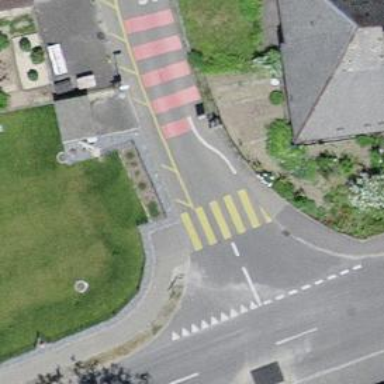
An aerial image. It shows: Marked crossing with zebra markings on the road.